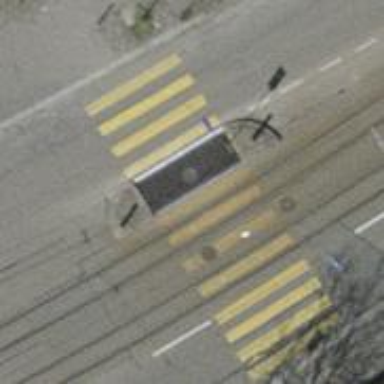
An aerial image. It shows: Uncontrolled zebra crossing with island. The crossing is marked with zebra stripes.